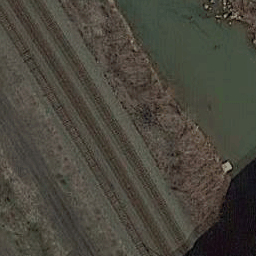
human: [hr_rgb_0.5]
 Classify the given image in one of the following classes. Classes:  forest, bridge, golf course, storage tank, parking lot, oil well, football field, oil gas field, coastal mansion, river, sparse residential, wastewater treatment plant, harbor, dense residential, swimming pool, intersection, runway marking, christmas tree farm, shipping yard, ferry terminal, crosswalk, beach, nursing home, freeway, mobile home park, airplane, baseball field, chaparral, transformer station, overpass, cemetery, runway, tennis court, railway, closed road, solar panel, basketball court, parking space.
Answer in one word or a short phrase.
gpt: railway